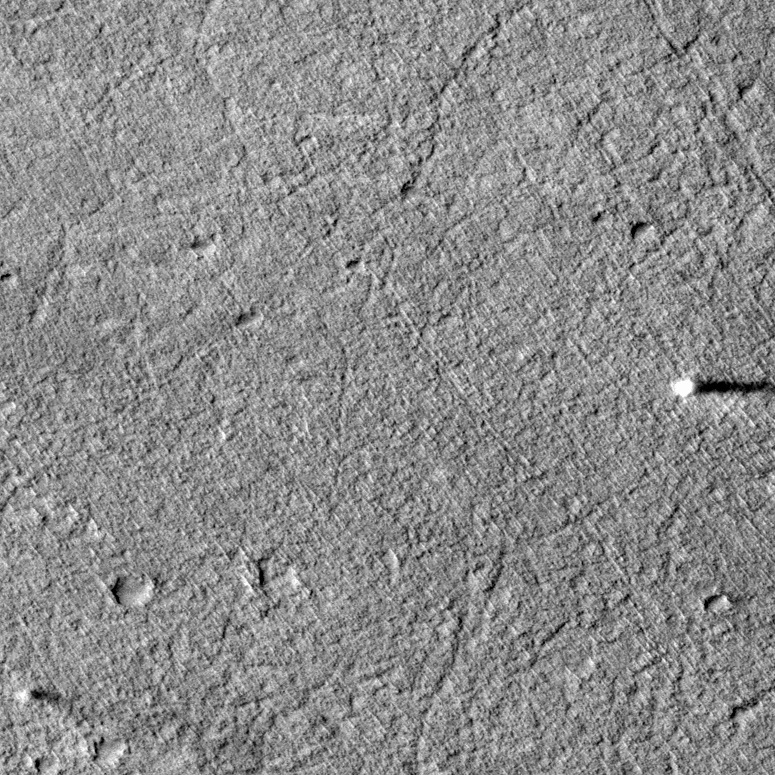
Label: dustdevil, dustdevil